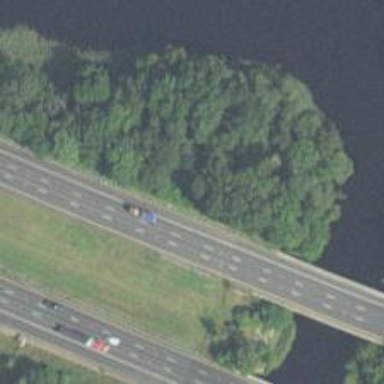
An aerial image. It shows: View of motorway.